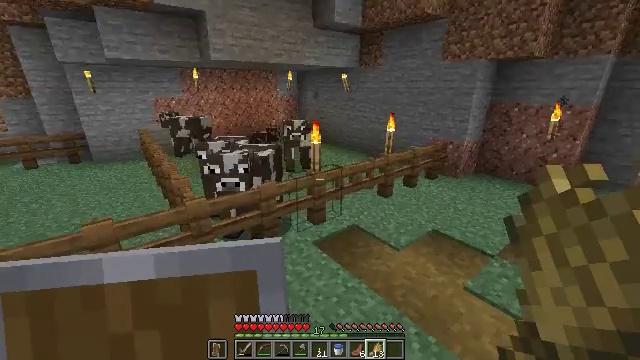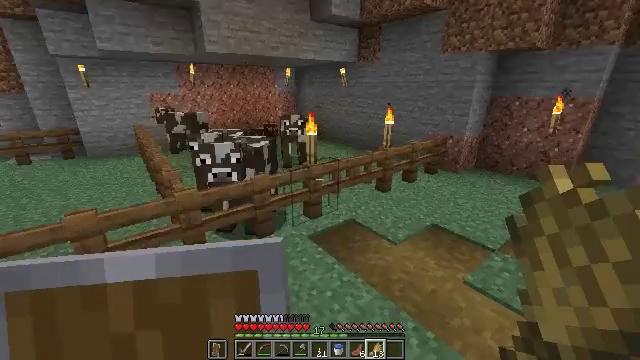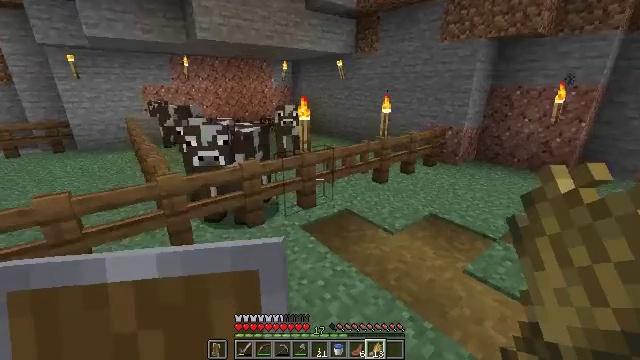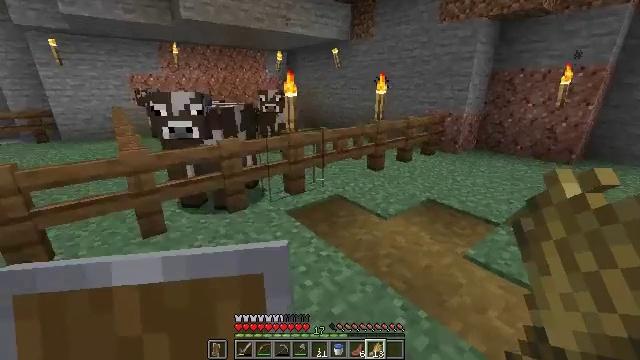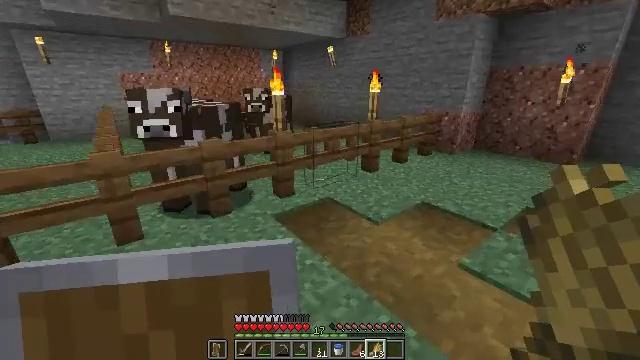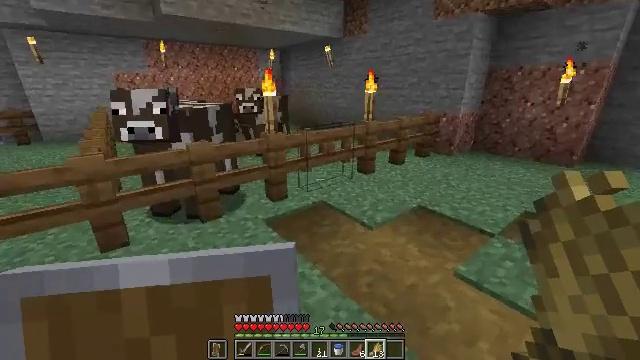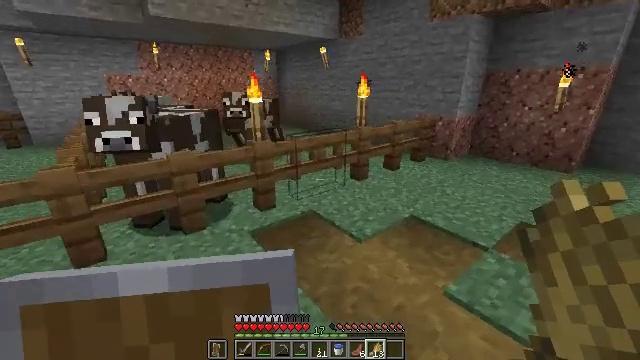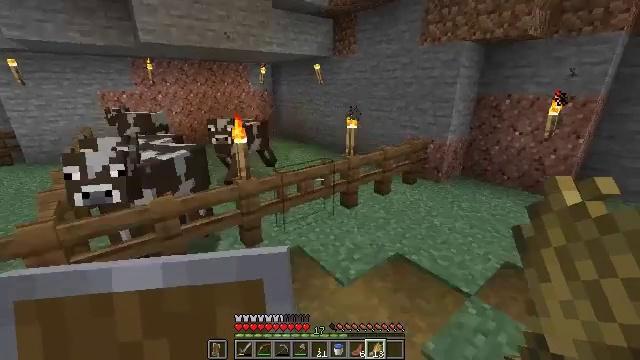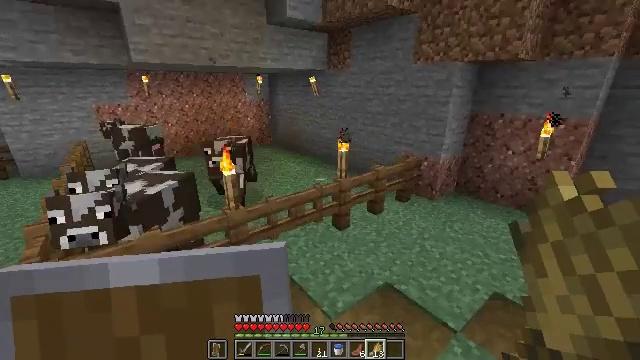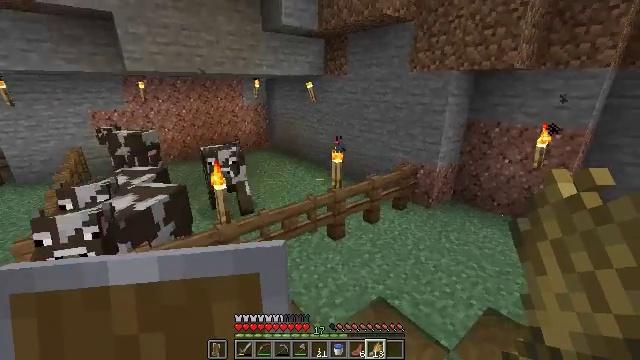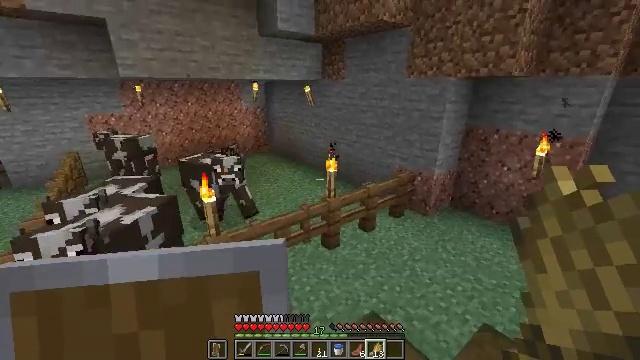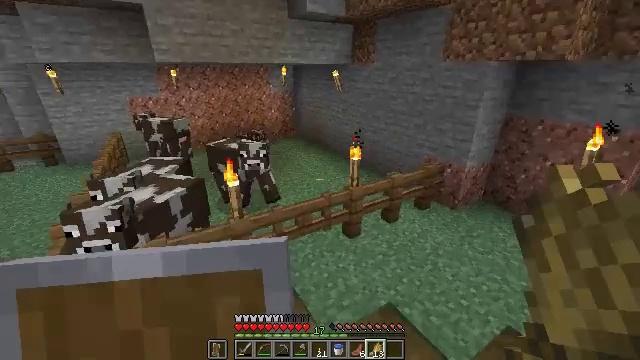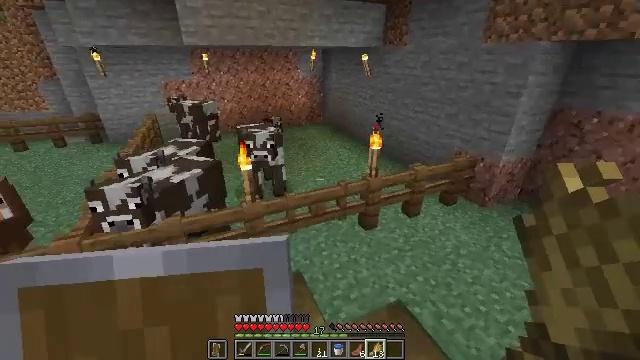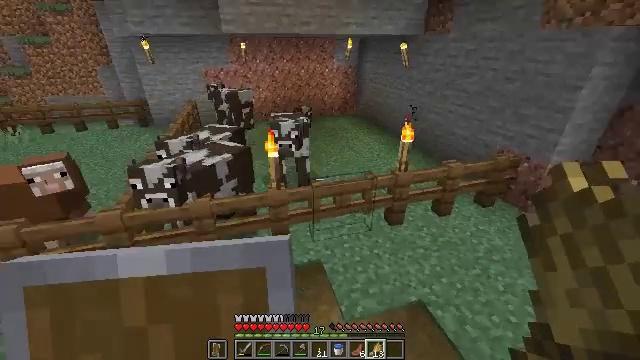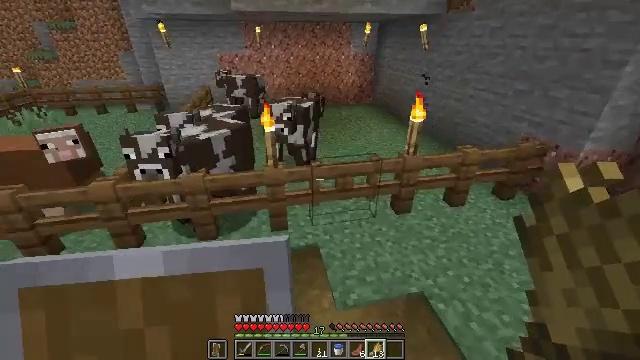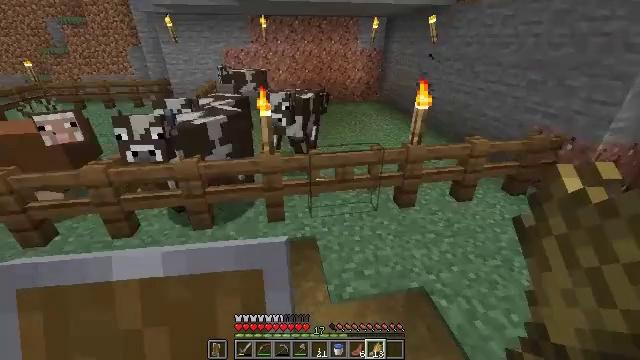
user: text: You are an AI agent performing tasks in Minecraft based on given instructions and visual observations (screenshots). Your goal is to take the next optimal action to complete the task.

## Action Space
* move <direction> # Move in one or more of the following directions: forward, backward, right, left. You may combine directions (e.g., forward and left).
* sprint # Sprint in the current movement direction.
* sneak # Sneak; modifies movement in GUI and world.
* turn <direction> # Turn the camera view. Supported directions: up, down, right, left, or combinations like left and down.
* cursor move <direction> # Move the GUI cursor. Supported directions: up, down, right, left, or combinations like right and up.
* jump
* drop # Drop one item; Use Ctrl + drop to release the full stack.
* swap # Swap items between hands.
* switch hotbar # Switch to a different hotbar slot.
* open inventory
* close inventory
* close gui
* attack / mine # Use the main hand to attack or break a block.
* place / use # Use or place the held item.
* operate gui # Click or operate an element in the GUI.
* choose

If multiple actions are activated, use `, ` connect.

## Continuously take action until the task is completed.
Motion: motion action
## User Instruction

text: Reclaim the spruce fence for reuse.
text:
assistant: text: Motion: move forward and move right
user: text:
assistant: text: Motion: move forward and move right
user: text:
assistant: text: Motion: move forward and move right
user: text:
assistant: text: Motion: move forward and move right
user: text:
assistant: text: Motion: move forward and move right
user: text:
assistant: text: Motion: move forward and move right, jump
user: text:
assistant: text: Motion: move forward and move right, jump
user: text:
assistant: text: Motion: move forward and move right, jump
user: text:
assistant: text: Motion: move forward and move right
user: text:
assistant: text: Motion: move right
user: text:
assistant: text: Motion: move right, turn left and down
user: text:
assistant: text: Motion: move forward and move right, turn left and down
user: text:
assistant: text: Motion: move forward and move right, turn left and down
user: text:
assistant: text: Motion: move forward and move right, turn left and down
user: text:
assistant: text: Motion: move forward, turn left
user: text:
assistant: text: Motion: move forward, turn left
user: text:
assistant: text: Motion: move forward
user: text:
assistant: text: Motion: move forward, turn up
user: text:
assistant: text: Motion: move forward
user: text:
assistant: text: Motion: move forward
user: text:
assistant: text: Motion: move forward
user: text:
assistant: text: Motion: move forward
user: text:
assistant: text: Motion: move forward, use / place
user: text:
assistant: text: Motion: move forward, use / place
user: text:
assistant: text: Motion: move forward
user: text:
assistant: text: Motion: move forward, turn left and up
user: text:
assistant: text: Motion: move forward, turn up
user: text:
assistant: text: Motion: move forward, turn left and up
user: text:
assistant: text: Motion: move forward
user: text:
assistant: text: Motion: move forward, turn left and up